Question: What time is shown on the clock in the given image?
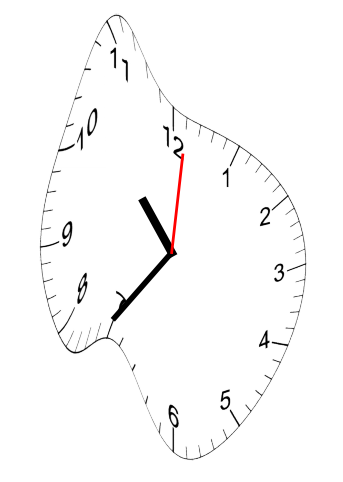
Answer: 10:36:01